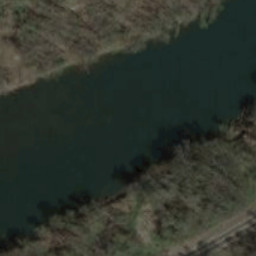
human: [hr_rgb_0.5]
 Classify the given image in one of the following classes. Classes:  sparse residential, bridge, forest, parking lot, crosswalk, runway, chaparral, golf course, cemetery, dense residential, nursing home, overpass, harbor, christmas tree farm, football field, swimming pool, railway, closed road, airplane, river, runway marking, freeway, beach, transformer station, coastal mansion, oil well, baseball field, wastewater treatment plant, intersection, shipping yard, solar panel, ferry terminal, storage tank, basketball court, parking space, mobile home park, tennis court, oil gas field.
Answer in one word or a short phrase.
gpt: river